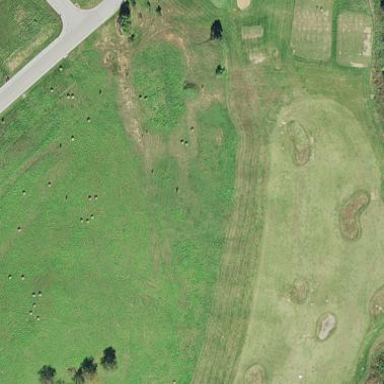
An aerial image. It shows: Golf fairway surrounded by grass.